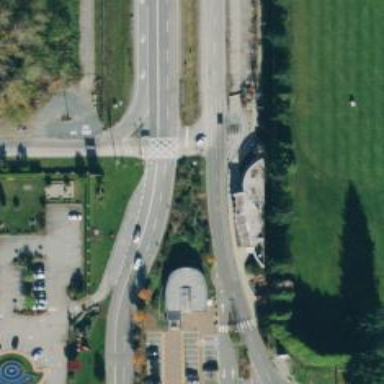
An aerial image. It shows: Asphalt trunk highway with shared cycleway.